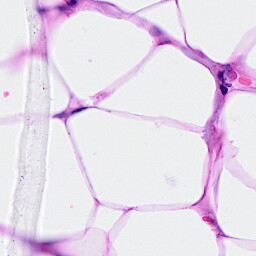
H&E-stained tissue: Breast